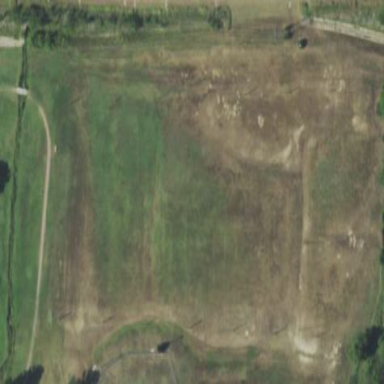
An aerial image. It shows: Driving range for golf practice.